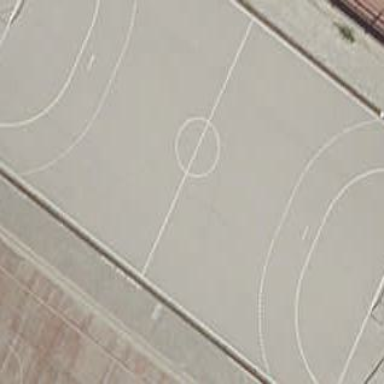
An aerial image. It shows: Concrete soccer pitch.